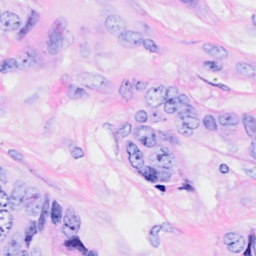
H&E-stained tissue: Breast